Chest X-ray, PA view. Patient: 43 years old, sex F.
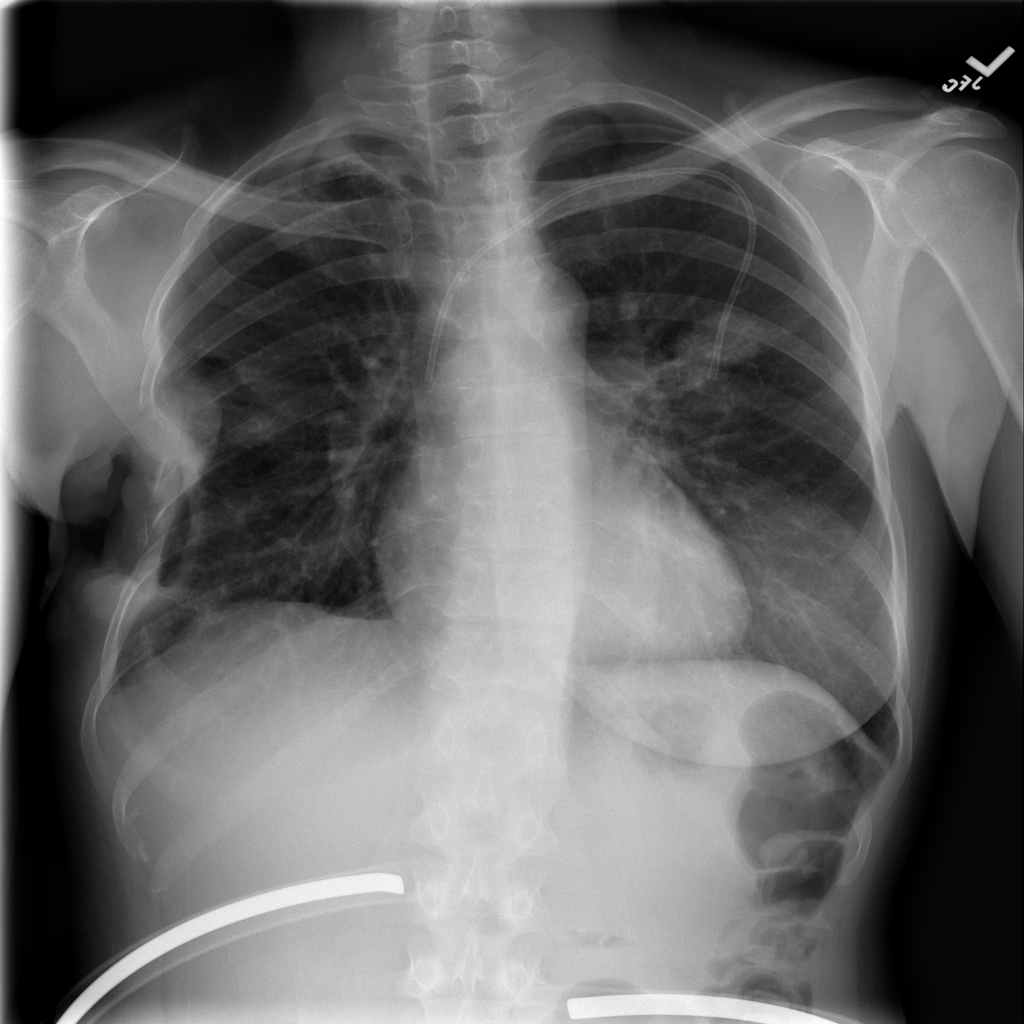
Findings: Fibrosis, Mass